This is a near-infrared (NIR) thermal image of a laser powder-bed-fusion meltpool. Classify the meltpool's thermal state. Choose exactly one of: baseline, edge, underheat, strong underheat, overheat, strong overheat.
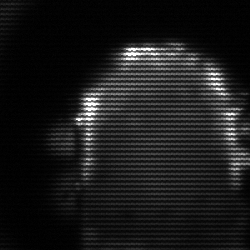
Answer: baseline